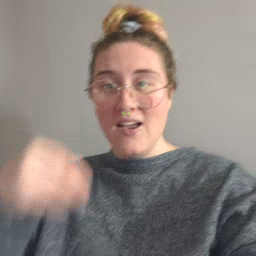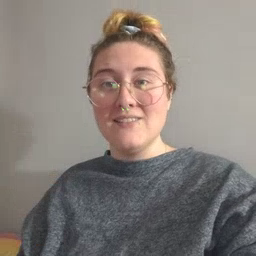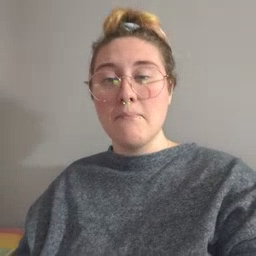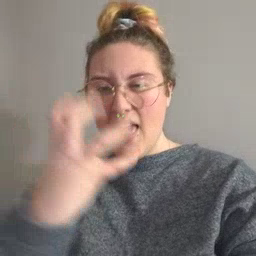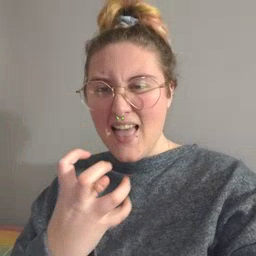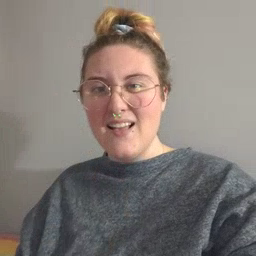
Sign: mad